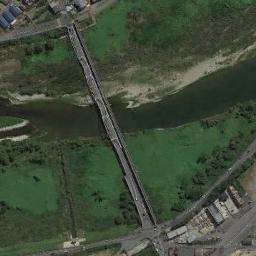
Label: bridge